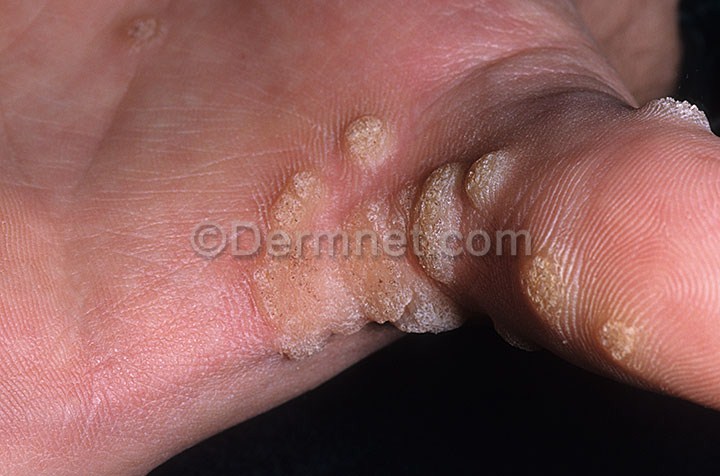
Disease: Warts Molluscum and other Viral Infections